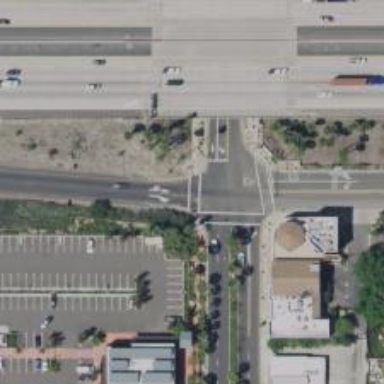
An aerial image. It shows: Marked road crossing.